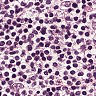
Metastatic tissue present: no